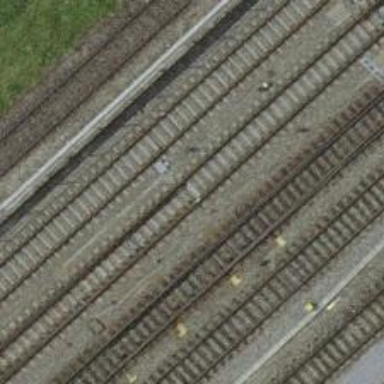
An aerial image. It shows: Single-track electrified railway with contact line.